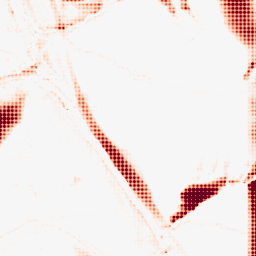
Category: morphological
Decomposition family: morphological_rect
Decomposition parameters: operation: opening
width: 50
height: 5
Upsampling method: sinc_blackman
Upsampling parameters: scale: 4
kernel_size: 4
Upsampling scale: 4